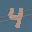
Label: 4